Question: Hi every one. I just finished a seriesof rasters overlaid with vector maps. how do i save them as individual jpeg or png files? how do i animated them? i stacked and trid the "animate" command but it did not show the vectors. the final command line so far is below:
'''
ANIM<-lapply (FINA,function(x) spplot(x, scales = list(draw = TRUE),xlab= "Longitude (deg)",
ylab="Latitude (deg)", xlim = c(-18,17), ylim=c(2, 27.5)) +
latticeExtra::layer(sp.polygons(WAN, fill = NA, col = 'black')) +
latticeExtra::layer(sp.polygons(NND, fill = NA, col = 'blue')))
grid.text(expression ("molecules " ~ cm^-2), x=unit(.95, "npc"),y=unit(0.50, "npc"), rot=90)
'''
this plots the maps out nicely in a run until the last plot but how do i save all the 36 of them as an animation or a series of jpeg files wuth unique titles on them, please?
The command that works for exporting a single jpeg file is:
'''
dev.copy(jpeg,'A.jpeg',height=600, width=900)
dev.off()
'''
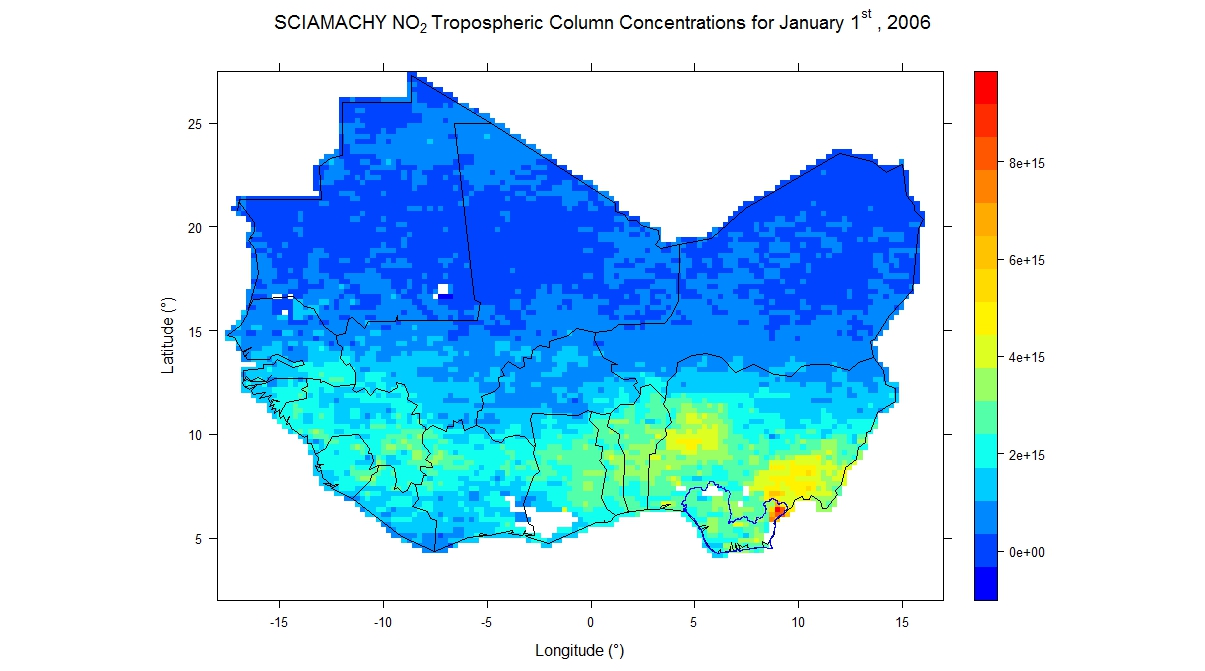
Answer: I found it easier to execute this in RStudio by printing the ANIM list.
'''
print(ANIM)
dev.off()
'''
THis plotted each scene. I then saved each one of the plots in the ANIM list as a png file serially. Using the back arrow, i went back to the first plot and kept saving till i got to the last one. the saved plots were available to use in other packages. I then inserted them in windows movie maker. Thanks everyone.